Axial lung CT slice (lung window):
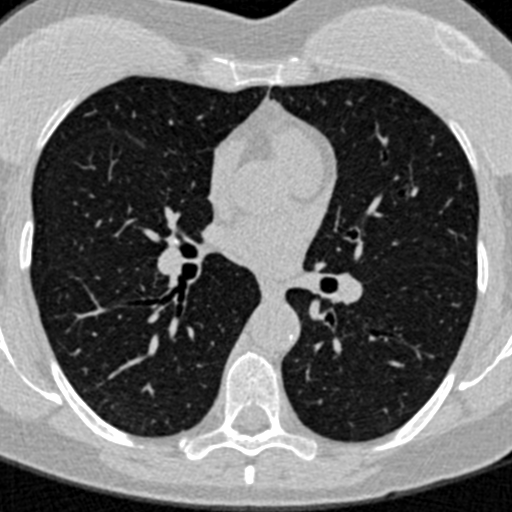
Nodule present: no